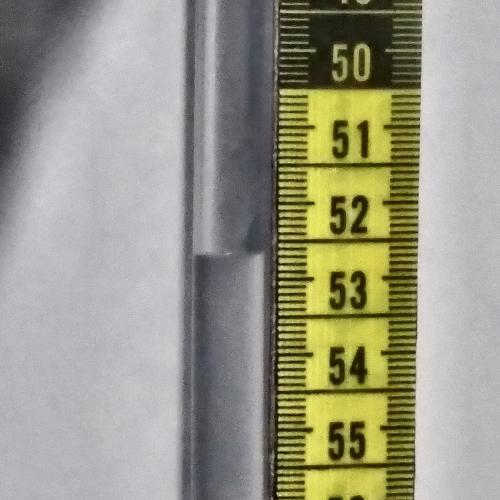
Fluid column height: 52.7 cm